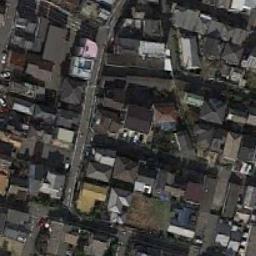
Label: residential